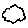
Label: cloud